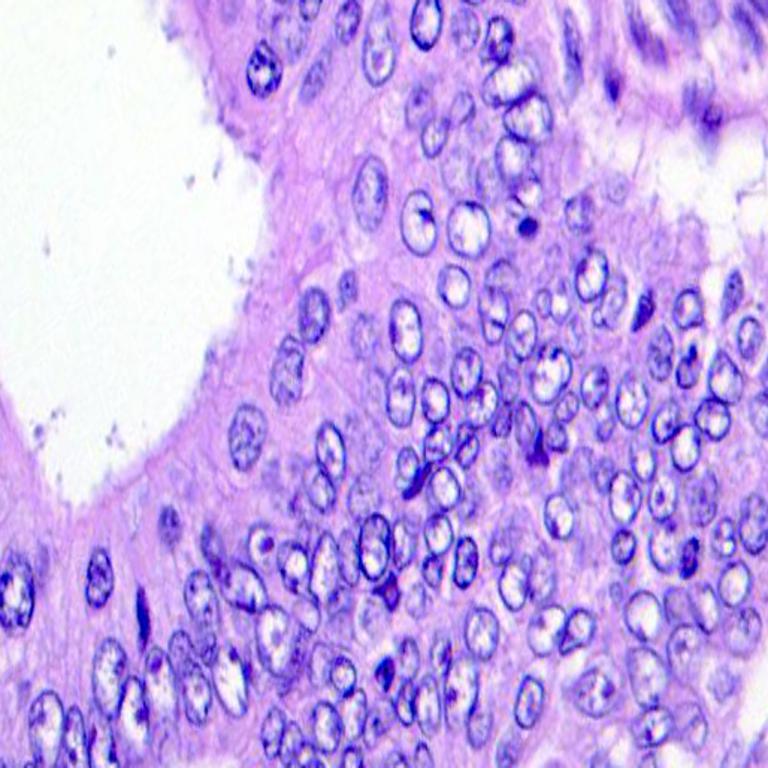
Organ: colon
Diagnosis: adenocarcinomas